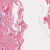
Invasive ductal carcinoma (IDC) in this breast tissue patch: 0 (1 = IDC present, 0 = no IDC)